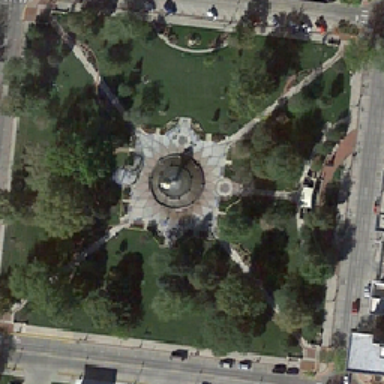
One path can pass between diagonal .